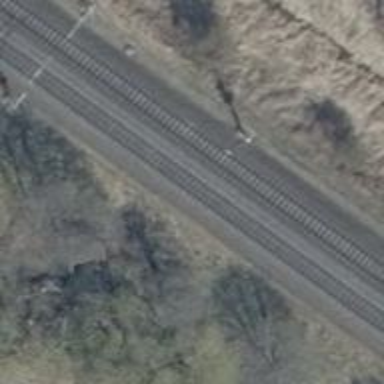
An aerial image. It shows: Railway signal.